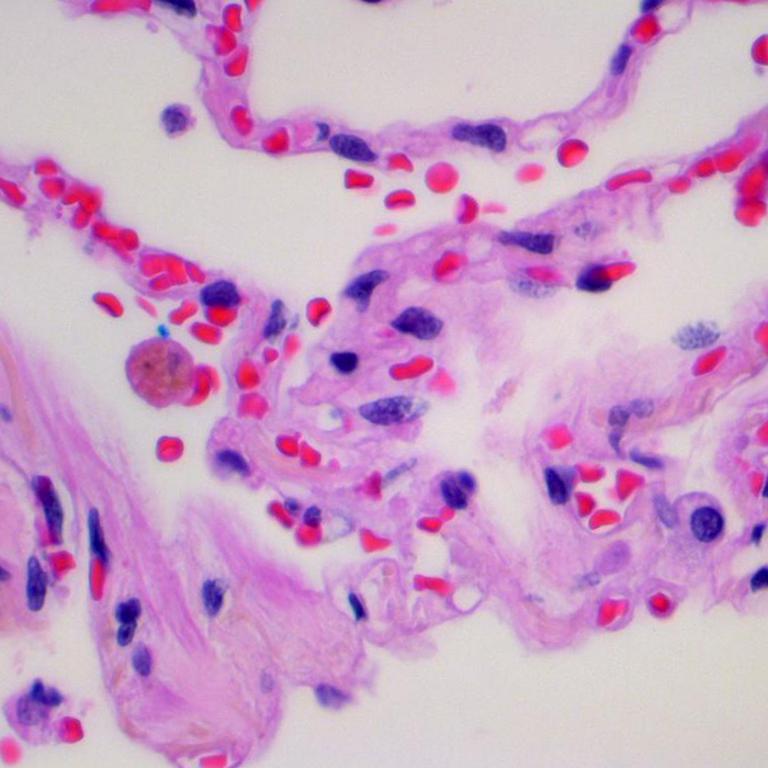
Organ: lung
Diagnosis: benign